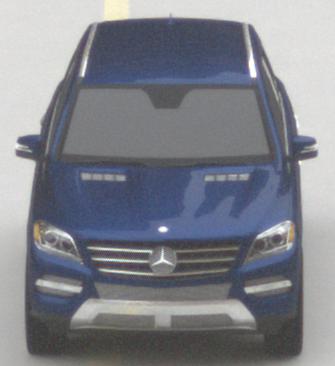
Make: Mercedes-Benz
Model: ML 350
Detailed model: M-Class (166)
Model produced from: 2011/11
Model produced until: 2014/10
Doors: 5
Color: blue
Road condition: dry road
Daytime: midday
Contrast: low contrast